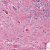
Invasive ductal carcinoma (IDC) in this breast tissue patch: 1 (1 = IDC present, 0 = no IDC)